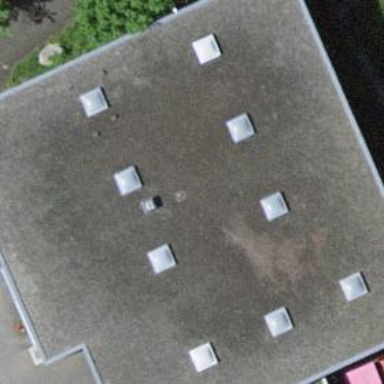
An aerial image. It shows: Car shop building.